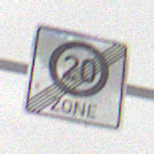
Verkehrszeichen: EndeZone20
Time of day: MorningAfternoon
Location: Outdoor (Nature)
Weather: Overcast
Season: Winter
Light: Natural